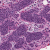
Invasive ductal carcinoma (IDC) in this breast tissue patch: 0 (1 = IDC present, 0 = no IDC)